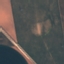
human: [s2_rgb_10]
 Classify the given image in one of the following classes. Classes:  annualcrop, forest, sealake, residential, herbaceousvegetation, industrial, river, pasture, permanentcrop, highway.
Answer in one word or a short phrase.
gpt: AnnualCrop